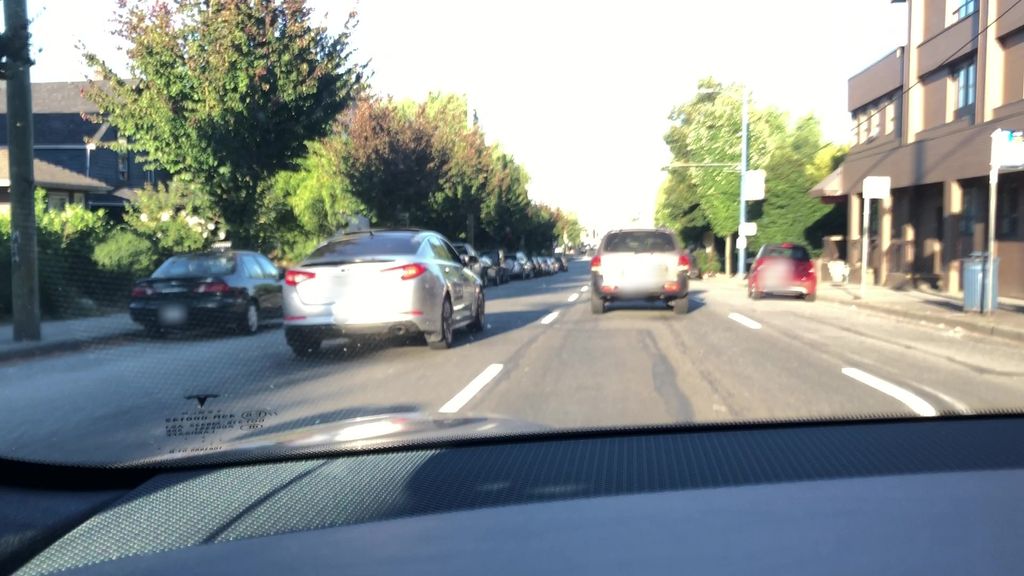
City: vancouver